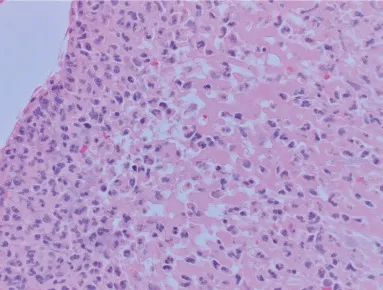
Micrographs showing ulceration with extruding granulation tissue on the left, and normal epithelial surface with slight lymphoplasmacytic infiltrate underneath on the right. Hematoxyline and Eosin staining at x 40 (8a) and x 400 (8b).
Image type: pathology (h&e)